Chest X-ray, AP view. Patient: 36 years old, sex F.
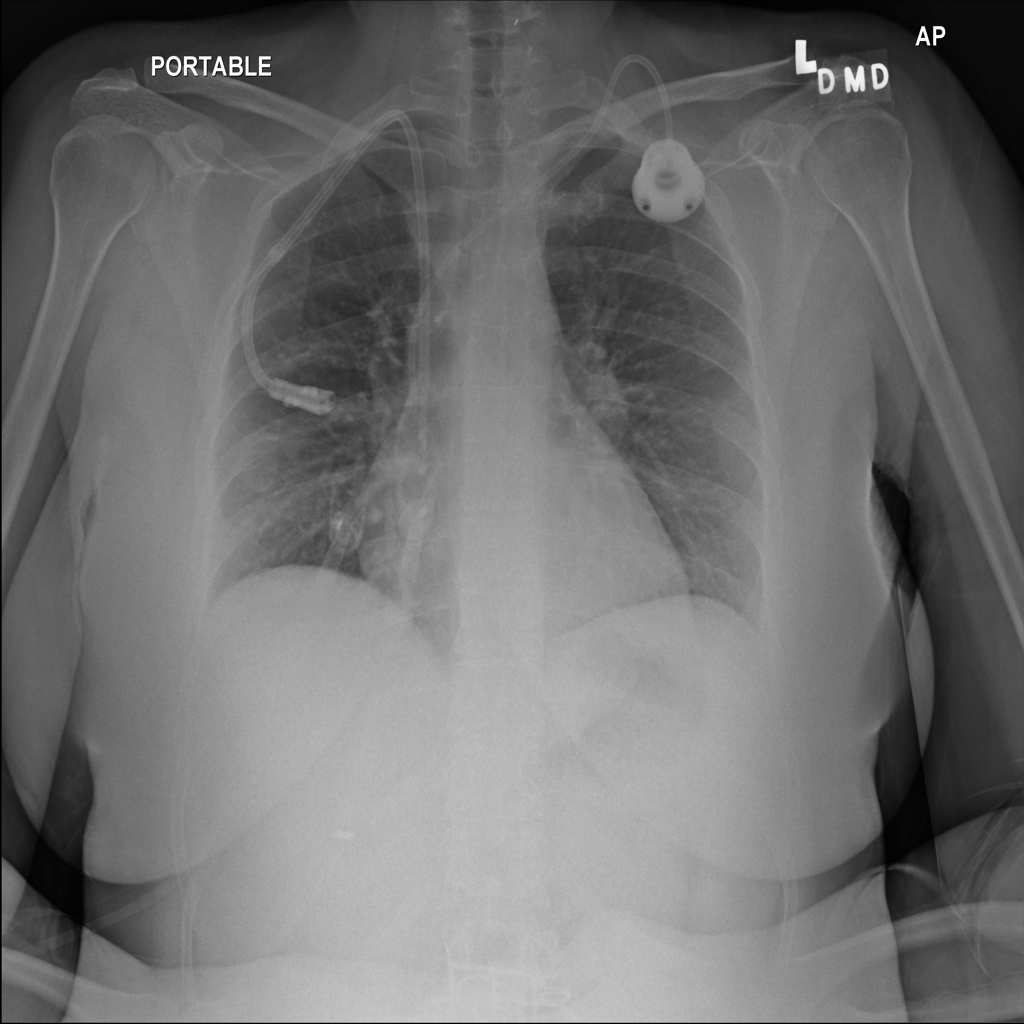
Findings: No Finding